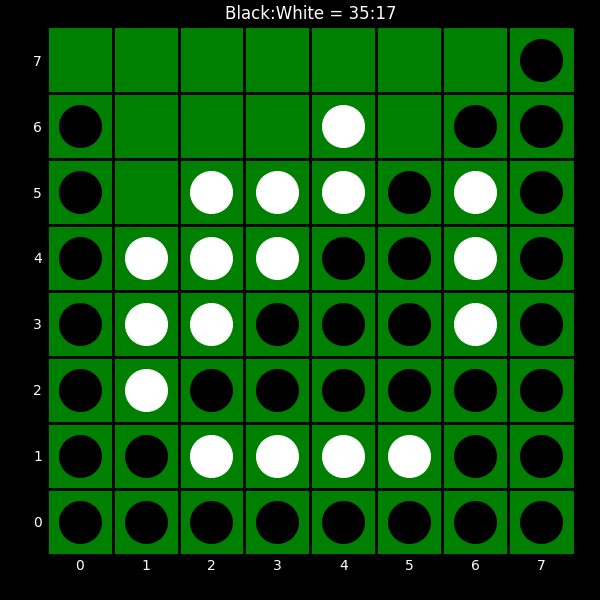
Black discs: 35
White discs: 17